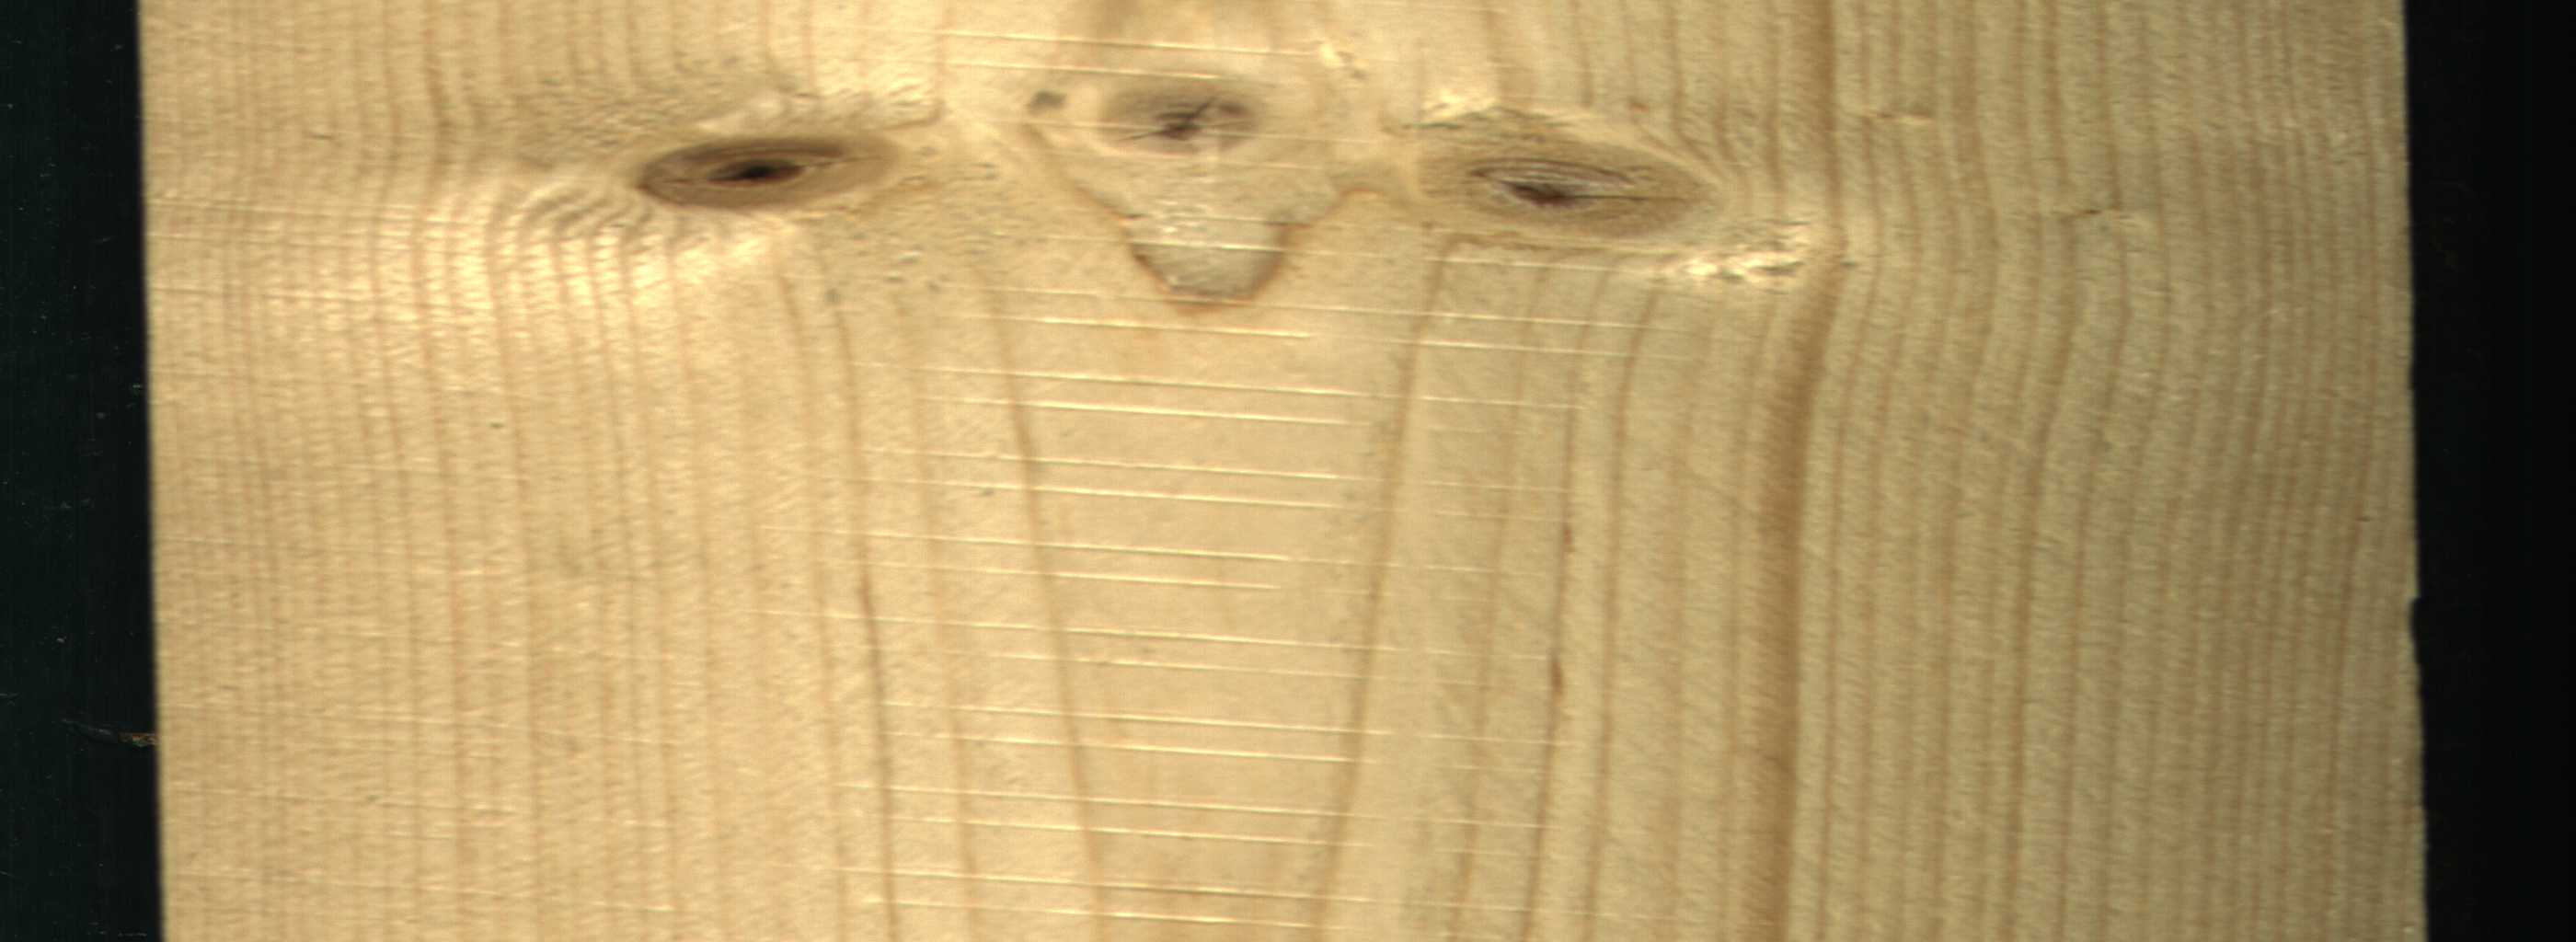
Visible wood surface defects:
knot_with_crack
knot_with_crack
Dead_Knot
Live_Knot